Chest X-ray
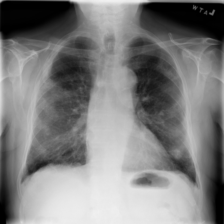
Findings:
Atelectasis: negative
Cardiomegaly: negative
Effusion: negative
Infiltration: positive
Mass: negative
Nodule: negative
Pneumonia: negative
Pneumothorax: negative
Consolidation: negative
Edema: negative
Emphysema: negative
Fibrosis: negative
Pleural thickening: negative
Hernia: negative